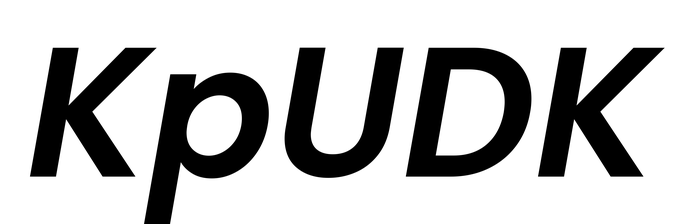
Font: Poppins-SemiBoldItalic